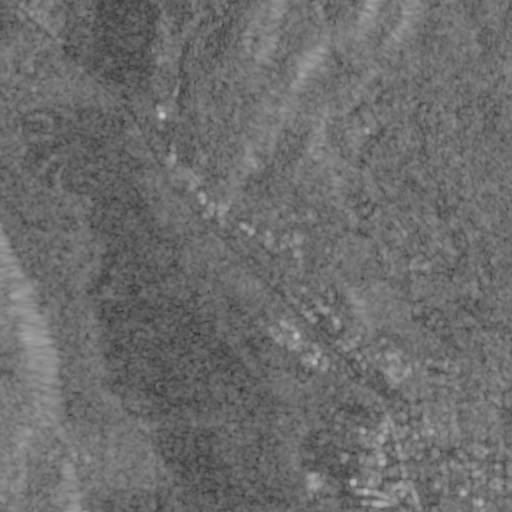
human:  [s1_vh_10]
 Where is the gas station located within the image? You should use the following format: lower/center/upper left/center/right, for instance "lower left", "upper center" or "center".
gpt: The gas station is located in the lower right of the image.
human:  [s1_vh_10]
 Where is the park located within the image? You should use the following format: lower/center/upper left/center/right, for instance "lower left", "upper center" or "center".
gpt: The park is located in the lower right of the image.
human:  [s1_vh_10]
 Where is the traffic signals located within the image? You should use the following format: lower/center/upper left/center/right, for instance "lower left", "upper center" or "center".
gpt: The traffic signals is located in the lower right of the image.
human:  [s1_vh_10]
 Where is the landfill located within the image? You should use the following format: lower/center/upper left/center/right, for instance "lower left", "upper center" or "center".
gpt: There is no landfill in the image.

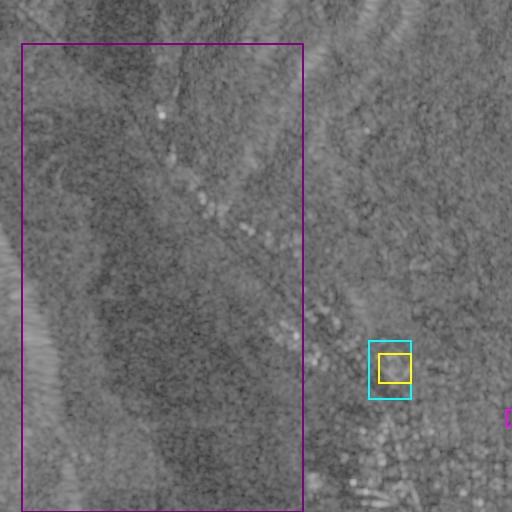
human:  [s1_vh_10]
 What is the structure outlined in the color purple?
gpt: The structure outlined in purple is a crop field.
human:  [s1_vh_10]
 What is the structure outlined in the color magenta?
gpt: The structure outlined in magenta is a park.
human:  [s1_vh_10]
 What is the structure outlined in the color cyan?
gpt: The structure outlined in cyan is a parking lot.
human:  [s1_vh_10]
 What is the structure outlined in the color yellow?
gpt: The structure outlined in yellow is a building.
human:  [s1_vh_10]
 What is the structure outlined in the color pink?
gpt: There is no pink outline.